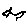
Label: bird